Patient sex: M
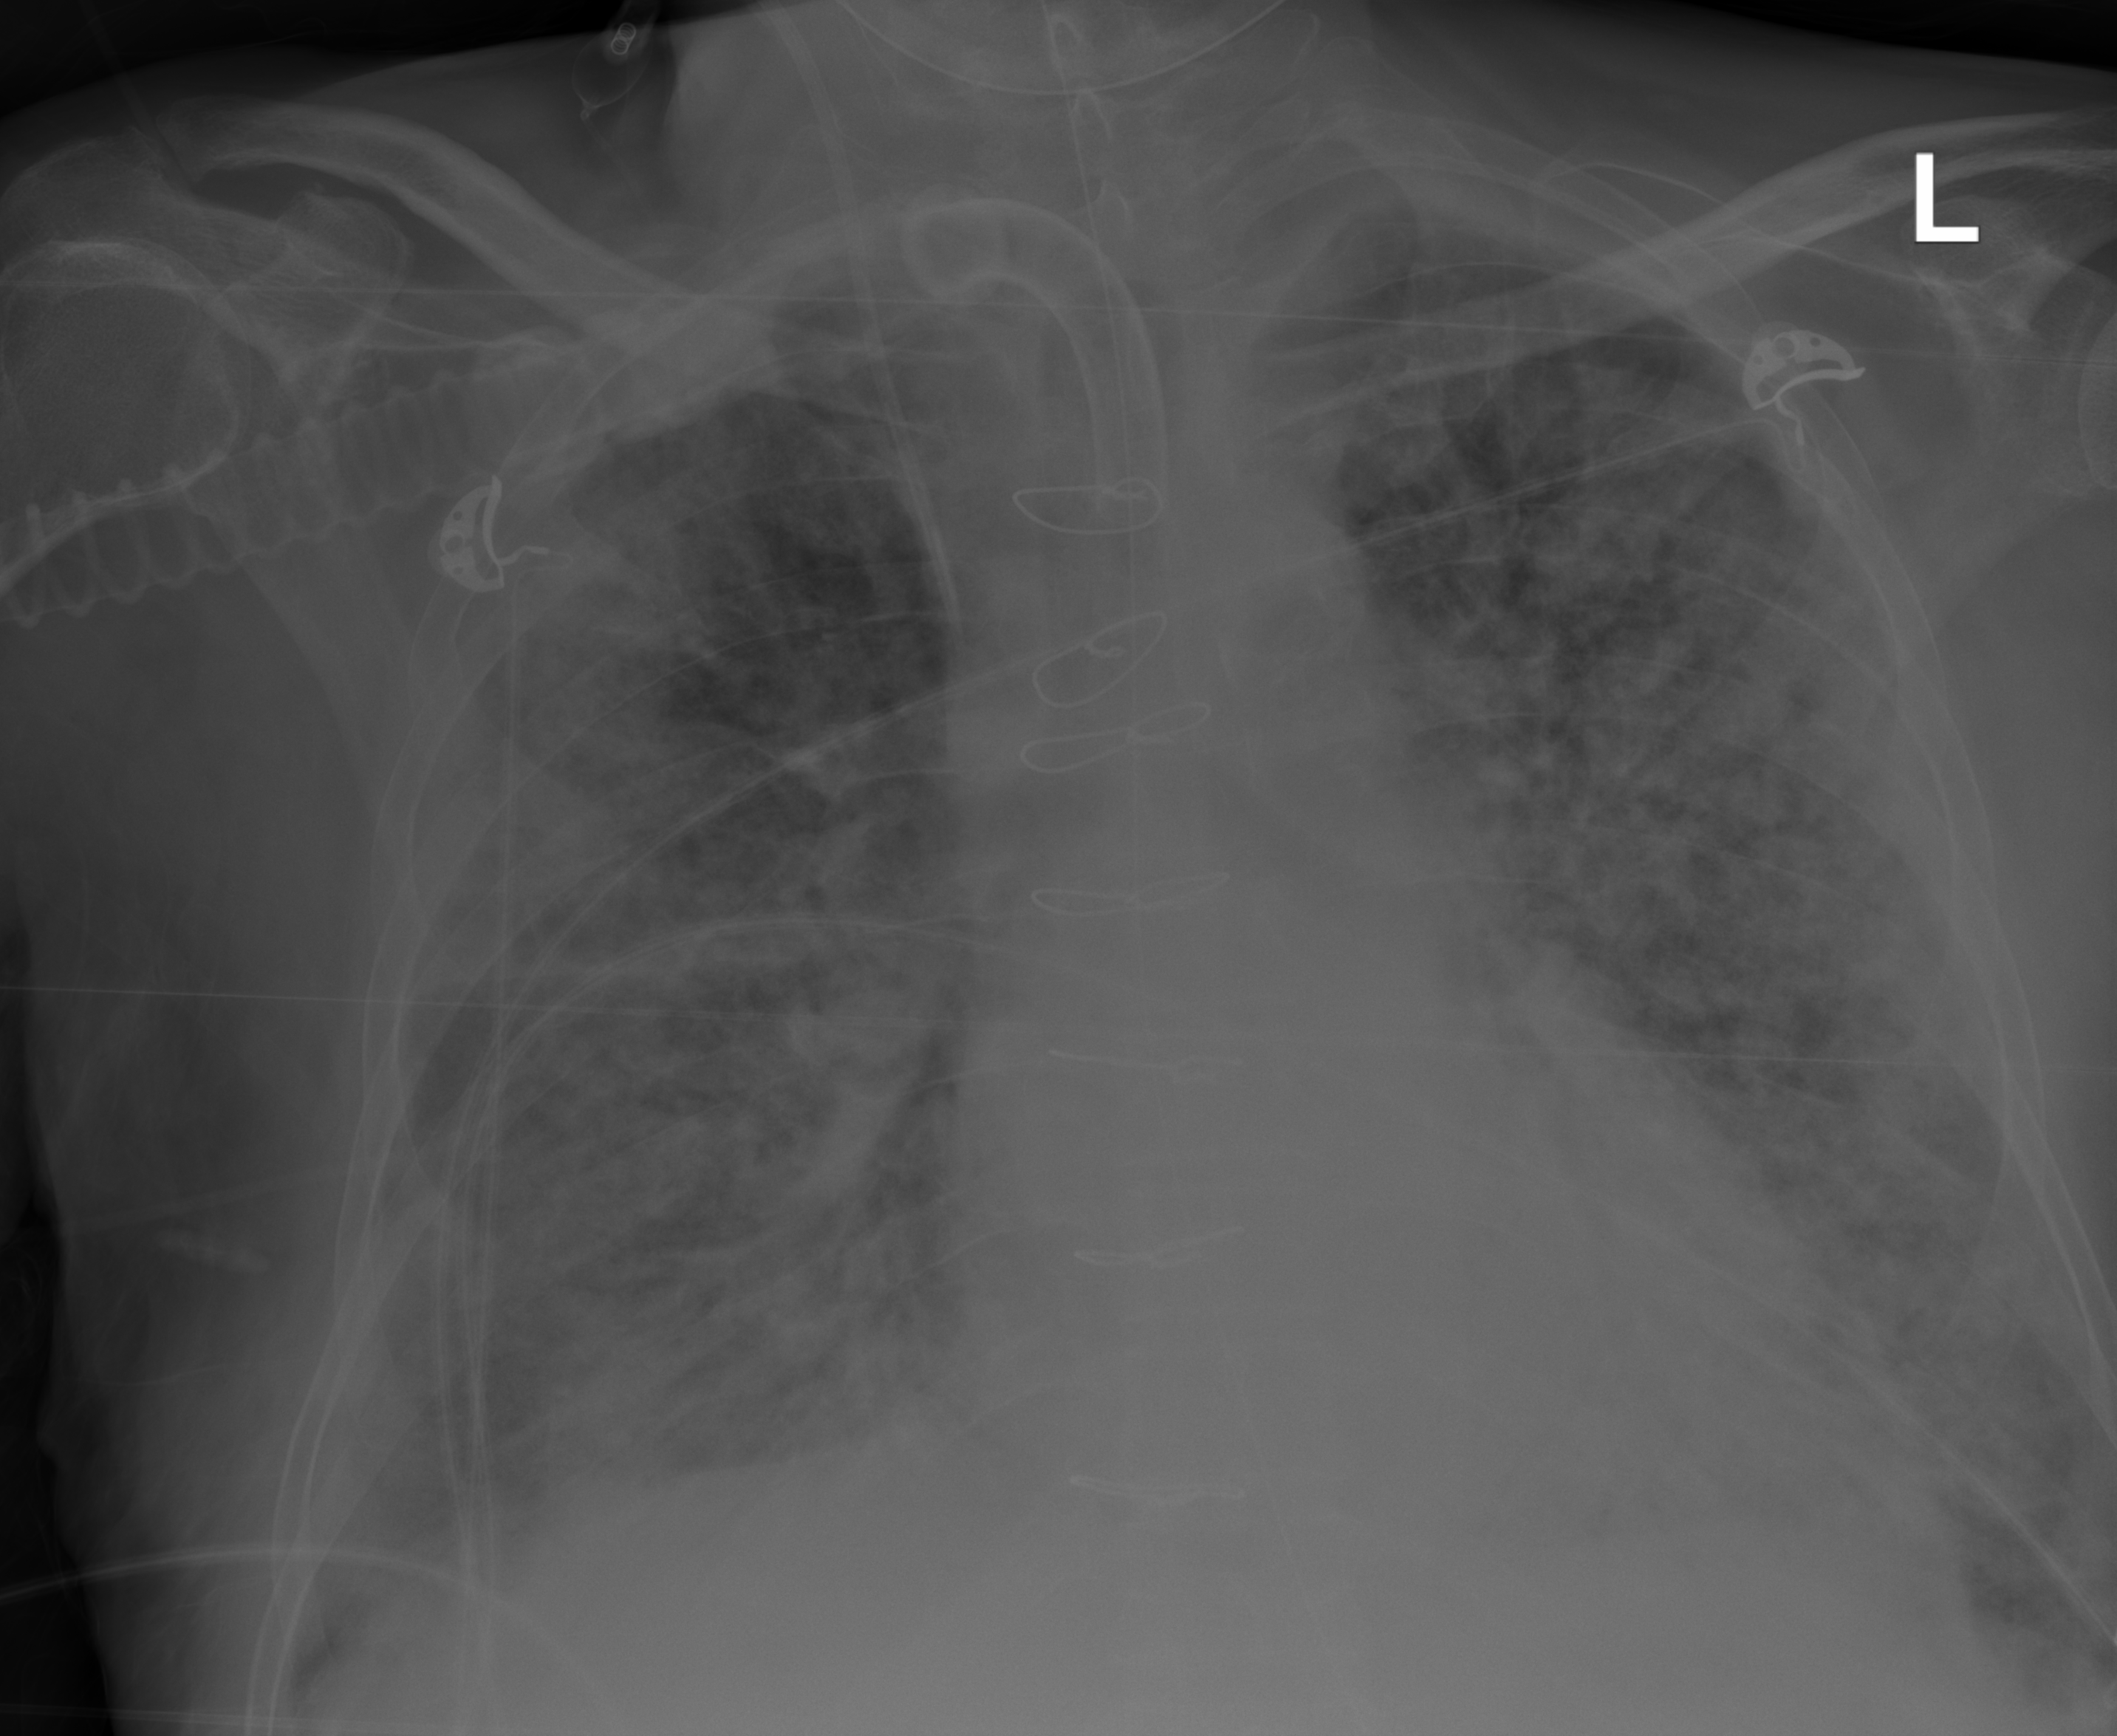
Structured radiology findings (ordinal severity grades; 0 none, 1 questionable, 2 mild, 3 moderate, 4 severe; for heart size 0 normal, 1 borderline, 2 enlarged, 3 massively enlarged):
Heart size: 2
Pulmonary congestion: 2
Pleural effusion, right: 1
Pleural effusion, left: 1
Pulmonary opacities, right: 3
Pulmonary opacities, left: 3
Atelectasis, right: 0
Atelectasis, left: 0